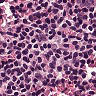
Metastatic tissue present: no